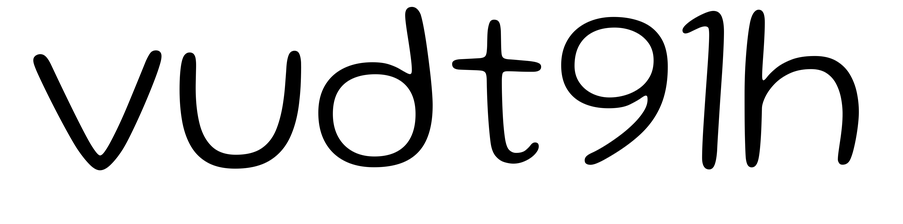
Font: Gluten_ExtraLight